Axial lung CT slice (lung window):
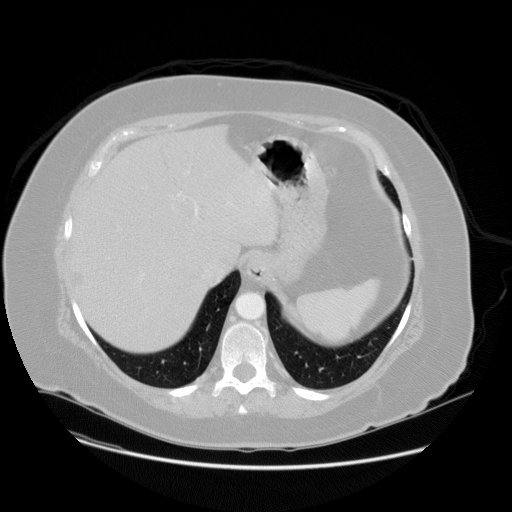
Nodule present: no